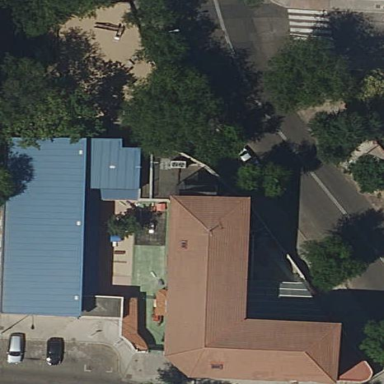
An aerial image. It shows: Kindergarten.